Field crop: maize
Growth stage: 1
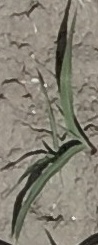
Species: sorghum